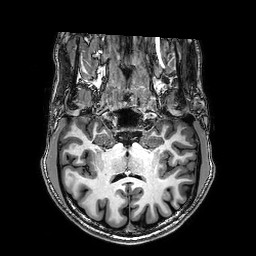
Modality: T1w
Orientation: sagittal
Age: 43
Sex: male
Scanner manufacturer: philips
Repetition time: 0.00804 s
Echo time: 0.00368 s